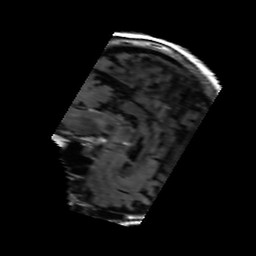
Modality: FLAIR
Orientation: sagittal
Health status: ill
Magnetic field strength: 3 T